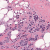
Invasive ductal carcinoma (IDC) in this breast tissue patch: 1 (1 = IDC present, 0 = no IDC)